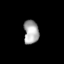
Tissue: lung
Cell type: Epithelial cells
Senescence score: 0.1477
Nuclear area (px): 351
Mean DAPI intensity: 167.889